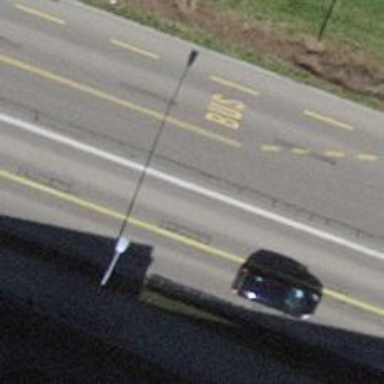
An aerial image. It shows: Secondary road with asphalt surface.